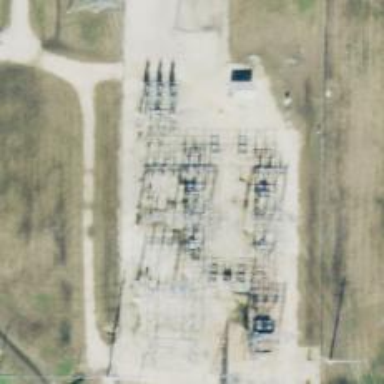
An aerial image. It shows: Switch for power supply.